Brain MRI, t1w sequence, axial 2D slice.
Patient: age 26, sex F, weight 78 kg, height 1.78 m
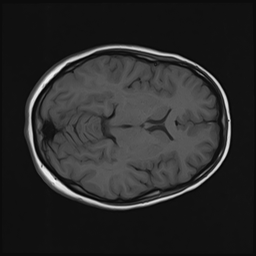